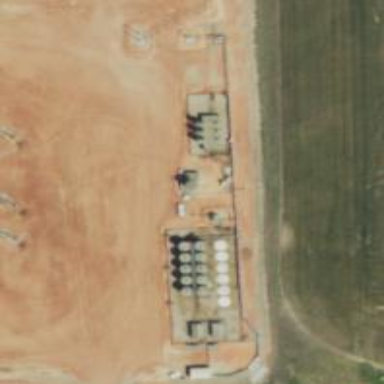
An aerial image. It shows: Storage tank with man-made structure.